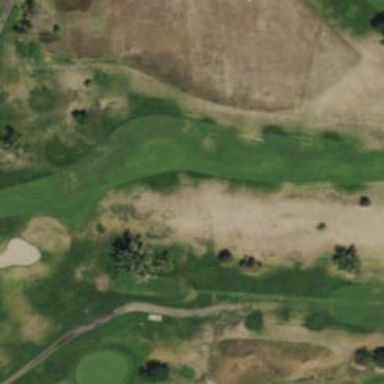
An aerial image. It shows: Golf hole.